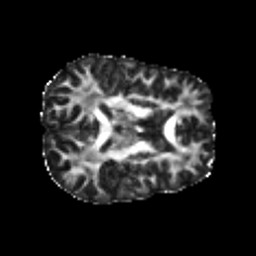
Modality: FA
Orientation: axial
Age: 24
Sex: male
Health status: healthy
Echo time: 0.074 s